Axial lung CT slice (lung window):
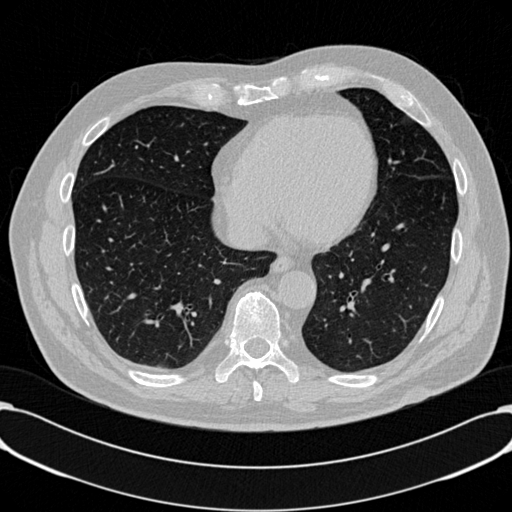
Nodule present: no